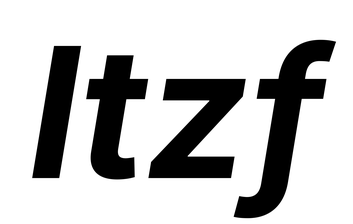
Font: Inter-Italic_Bold_Italic